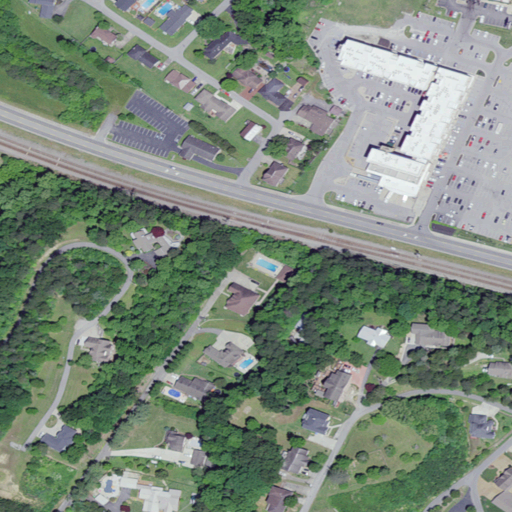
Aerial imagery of valley in Kentucky named Deskins Hollow containing medium intensity development, low intensity development, open development, high intensity development, deciduous forest, and mixed forest